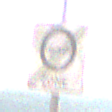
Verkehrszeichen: EndeUmweltzone
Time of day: MorningAfternoon
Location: Outdoor (Nature)
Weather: PartlyCloudy
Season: NotSpecified
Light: Natural